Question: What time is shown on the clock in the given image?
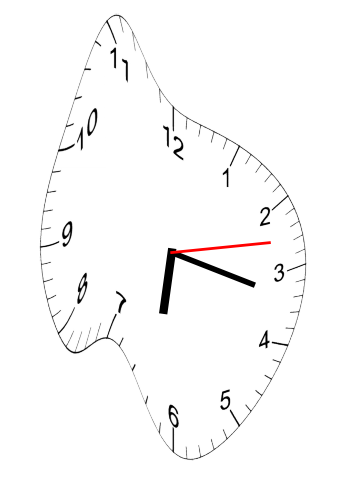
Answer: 06:17:13